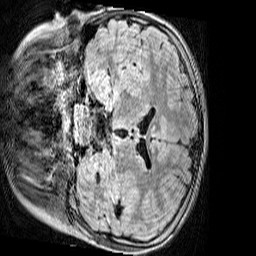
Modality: FLAIR
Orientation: coronal
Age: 11
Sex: male
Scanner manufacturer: siemens
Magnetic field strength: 3 T
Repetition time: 5 s
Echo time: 0.388 s